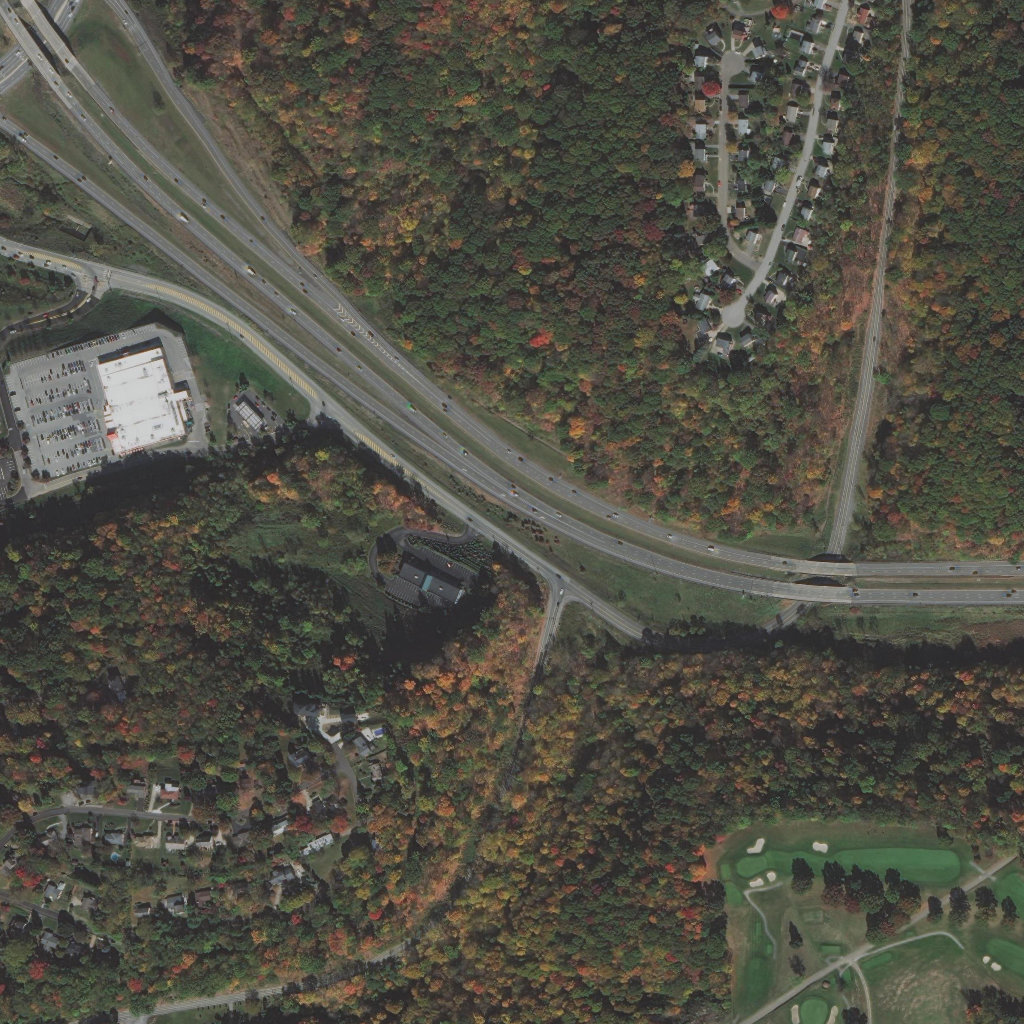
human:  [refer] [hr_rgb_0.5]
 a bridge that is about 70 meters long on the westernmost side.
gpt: <box>[[0, 1, 5, 8, 0]]</box>